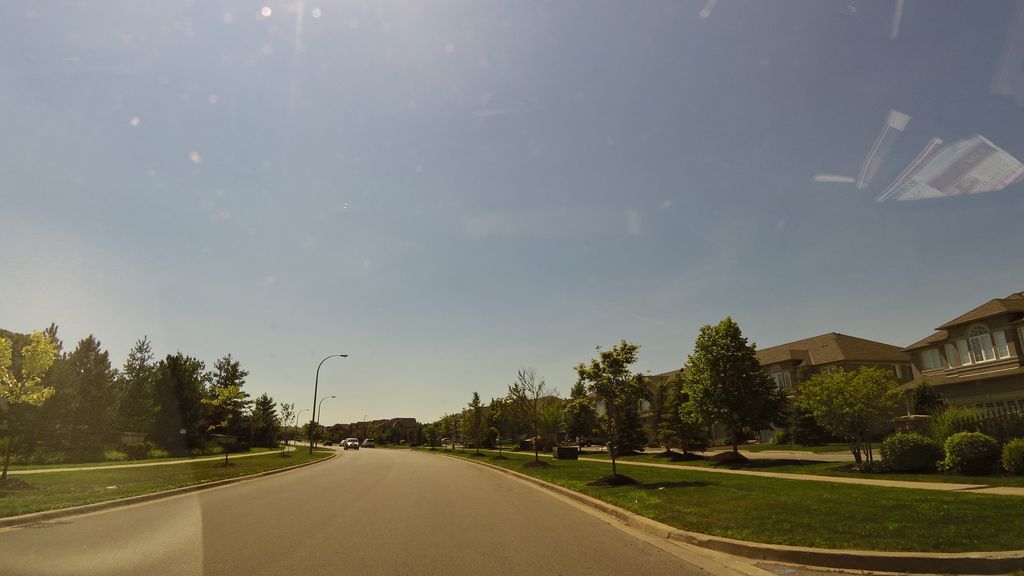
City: hamilton